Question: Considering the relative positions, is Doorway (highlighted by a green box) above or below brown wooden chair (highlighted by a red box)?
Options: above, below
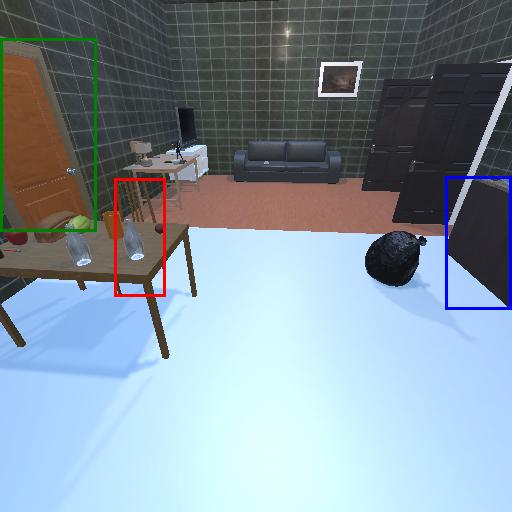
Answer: above